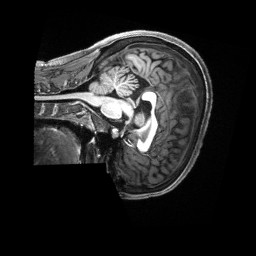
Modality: T1w
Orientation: sagittal
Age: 21
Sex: female
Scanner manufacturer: siemens
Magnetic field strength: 3 T
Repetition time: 2.5 s
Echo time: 0.00222 s